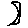
Label: moon